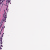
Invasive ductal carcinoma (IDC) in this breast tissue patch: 0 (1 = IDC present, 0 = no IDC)